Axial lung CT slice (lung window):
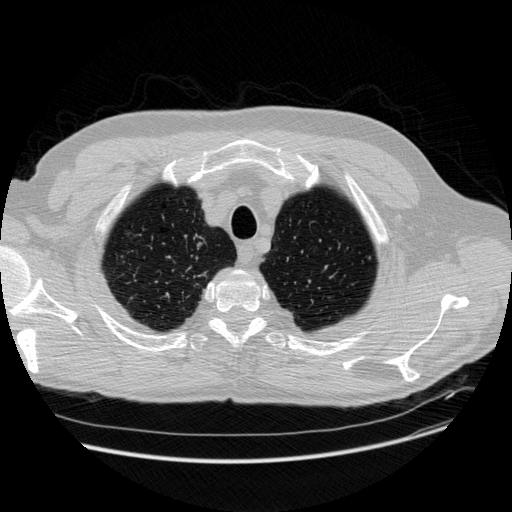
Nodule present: no